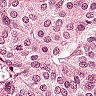
Metastatic tissue present: yes